Question: My db size is growing up to 41GB but when I create a backup it becomes 2.4 / 2.5GB, Why this much difference?
I have performed some vaccum, Reindexing etc. but still the size is not shrinking and but when I check in 'C:\Program Files\PostgreSQL\dataase\pgsql_tmp' the folder is empty..

Query to get temp files
'''
SELECT temp_files AS "Temporary files"
, temp_bytes AS "Size of temporary files"
FROM pg_stat_database db;
'''
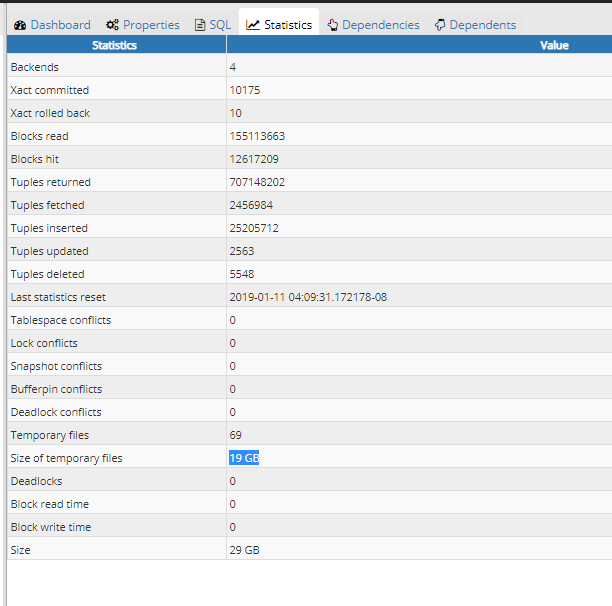
Answer: The values in 'pg_stat_database' are cummulative since the server was started, so it's the number of bytes used. It's the number of bytes used since the statistics were reset.
As this is a cumulative number, it will increase constantly and will never shrink unless you reset the statistics.
You can reset those statistics (as the superuser) using
'''
select pg_stat_reset();
'''
It seems that your queries are indeed using many temp files and temp space. That could indicate that you have not given Postgres enough memory (e.g. 'work_mem' or 'temp_buffers') But that is a different question.
Those temp file are also not part of a database dump as they are only used during query execution.